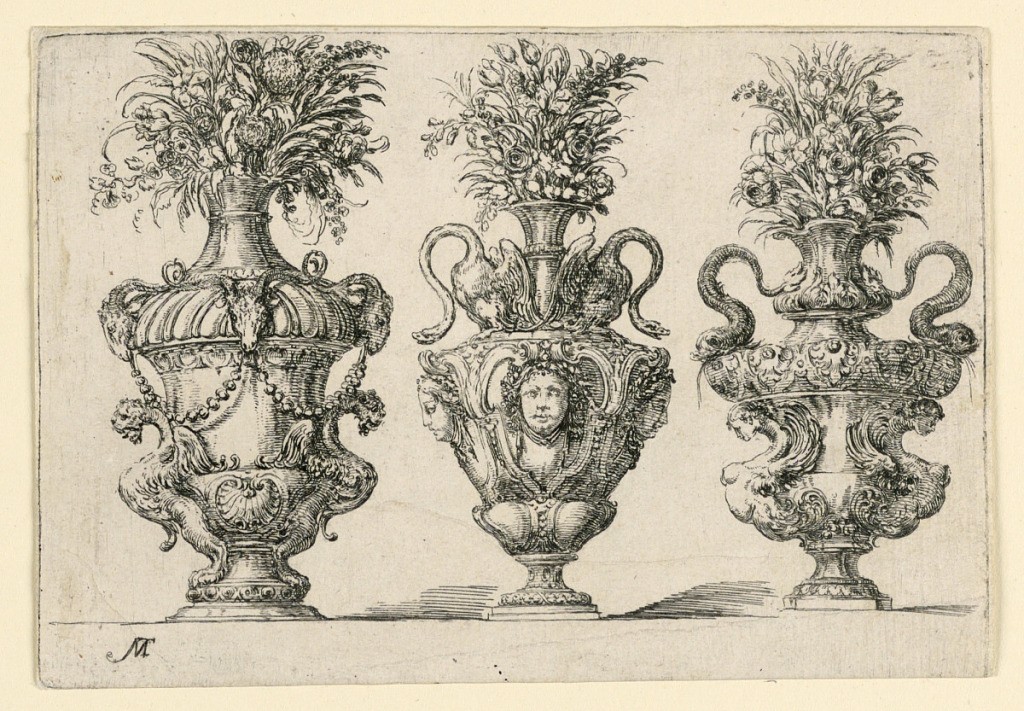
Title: Vases, from Le Blanc 4.
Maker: Mauro Antonio Tesi, Italian, 1730 - 1766
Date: ca. 1750
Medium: Etching on laid paper
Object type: Print
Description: From Le Blanc 4. A: Three metal flower vases. At left: with chimaeras and ram heads supporting festoons of beads. Center: with female heads in escutcheon, and swans as handles. At right: with harpies, and dolphins as handles. B: After Stefano della Bella. At left: the vase with the swans from V1049. Center: the vase with the children's masks, from V1050; at right: the vase with the procession of women and the bunch of leaves from V1050. The sketches at the lateral edges of V1049 are copied. An urn with a fire is sketched in the first interval.